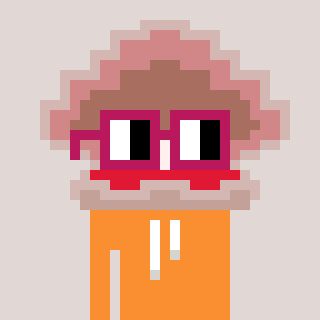
a pixel art character with square dark red glasses, a oyster-shaped head and a orange-colored body on a warm background